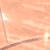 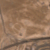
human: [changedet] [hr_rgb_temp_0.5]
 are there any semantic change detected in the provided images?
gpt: A wide road was built in the desert.